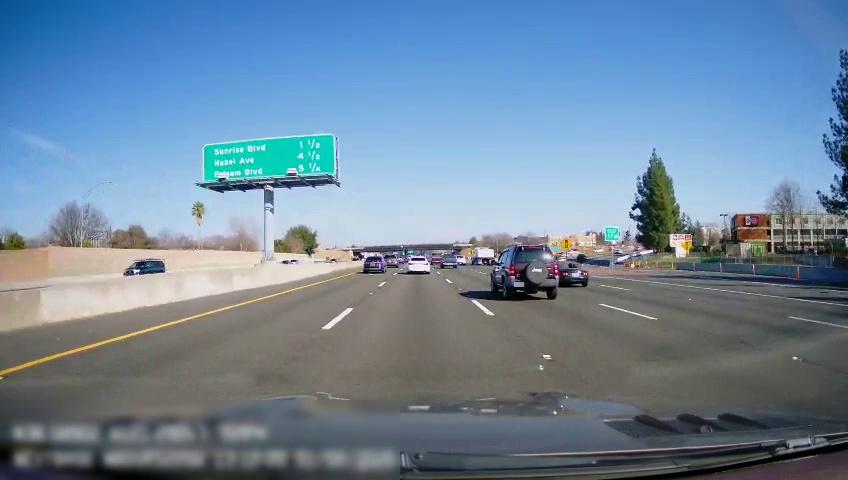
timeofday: Day
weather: Sunny
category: Drivable Space
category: Vehicles | Car
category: Vehicles | Van
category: Drivable Space
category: Drivable Space
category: Vehicles | Truck
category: Vehicles | Car
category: Vehicles | Truck
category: Vehicles | Car
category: Vehicles | Truck
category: Vehicles | SUV
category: Vehicles | SUV
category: Vehicles | Car
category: Vehicles | Car
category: Lanes | Alternate Lane
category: Lanes | Alternate Lane
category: Lanes | Alternate Lane
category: Lanes | Alternate Lane
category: Lanes | Current Lane
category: Lanes | Current Lane
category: Lanes | Alternate Lane
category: Traffic | Signs
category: Traffic | Signs
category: Traffic | Signs
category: Traffic | Signs